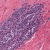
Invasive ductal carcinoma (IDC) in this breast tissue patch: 0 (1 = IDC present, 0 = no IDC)